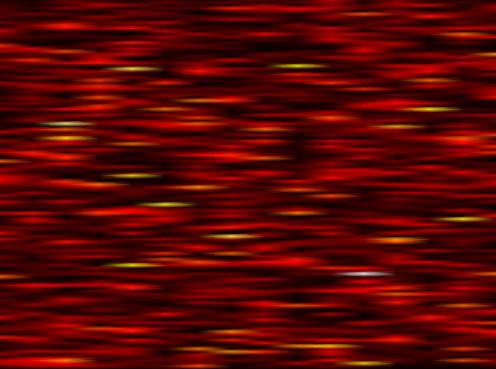
Label: WOLA